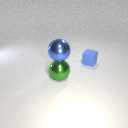
large green metal sphere below large blue metal sphere